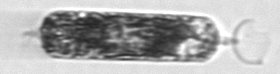
Label: Hemiaulus